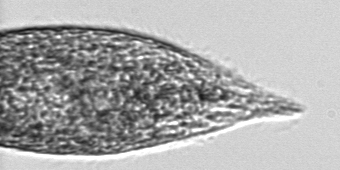
Label: Strombidium_conicum